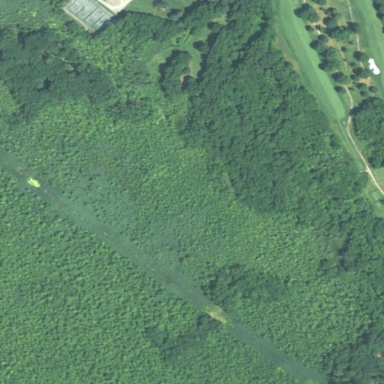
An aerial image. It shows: Swamp in wetland area.